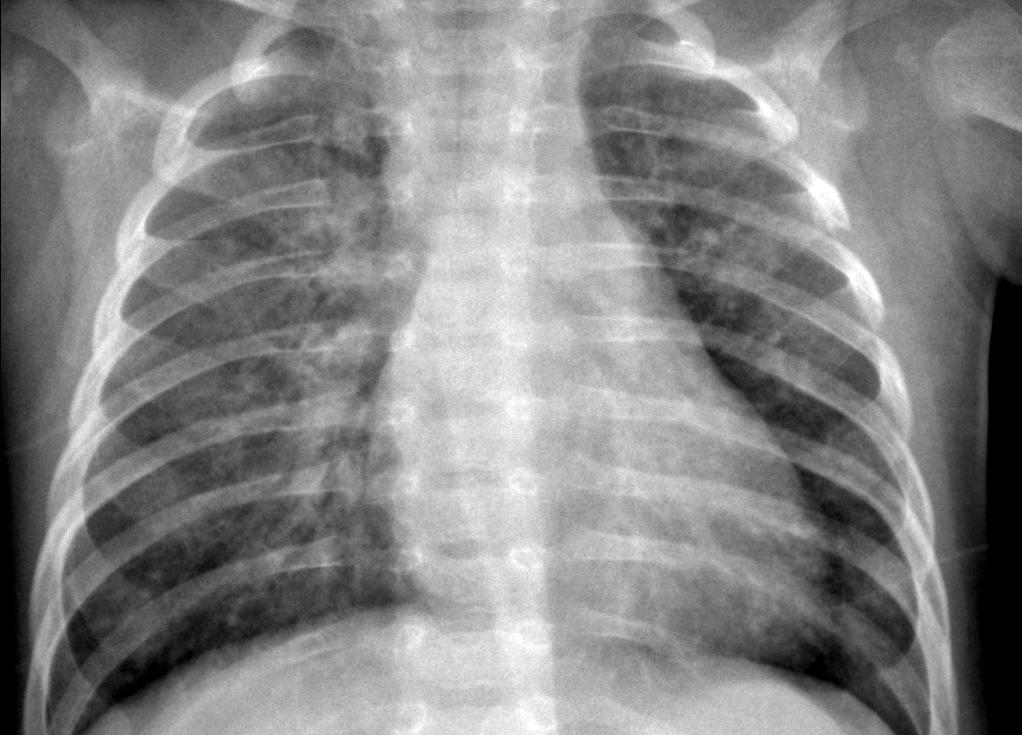
Diagnosis: PNEUMONIA